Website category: sports
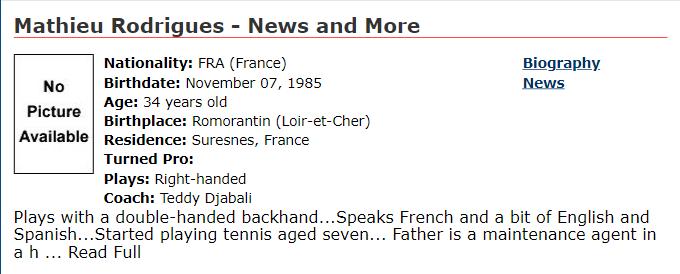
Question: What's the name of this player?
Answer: Mathieu Rodrigues

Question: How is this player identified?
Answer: Mathieu Rodrigues

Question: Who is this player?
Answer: Mathieu Rodrigues

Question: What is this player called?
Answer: Mathieu Rodrigues

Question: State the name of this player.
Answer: Mathieu Rodrigues

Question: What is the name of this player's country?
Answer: FRA

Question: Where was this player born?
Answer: FRA

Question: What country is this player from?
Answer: FRA

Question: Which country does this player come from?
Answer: FRA

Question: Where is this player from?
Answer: FRA

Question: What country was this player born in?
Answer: FRA

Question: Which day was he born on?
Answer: November 07, 1985

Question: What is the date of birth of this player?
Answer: November 07, 1985

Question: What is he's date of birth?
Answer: November 07, 1985

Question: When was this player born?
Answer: November 07, 1985

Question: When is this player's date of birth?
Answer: November 07, 1985

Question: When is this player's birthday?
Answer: November 07, 1985

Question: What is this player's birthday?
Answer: November 07, 1985

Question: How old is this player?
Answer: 34 years old

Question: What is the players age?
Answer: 34 years old

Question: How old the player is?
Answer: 34 years old

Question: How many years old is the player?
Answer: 34 years old

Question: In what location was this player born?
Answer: Romorantin (Loir-et-Cher)

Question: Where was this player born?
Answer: Romorantin (Loir-et-Cher)

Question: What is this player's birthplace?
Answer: Romorantin (Loir-et-Cher)

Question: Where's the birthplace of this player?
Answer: Romorantin (Loir-et-Cher)

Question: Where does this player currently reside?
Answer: Suresnes, France

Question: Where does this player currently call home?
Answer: Suresnes, France

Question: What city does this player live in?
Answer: Suresnes, France

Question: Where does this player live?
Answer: Suresnes, France

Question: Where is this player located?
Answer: Suresnes, France

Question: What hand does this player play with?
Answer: Right-handed

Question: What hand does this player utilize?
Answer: Right-handed

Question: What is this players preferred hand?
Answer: Right-handed

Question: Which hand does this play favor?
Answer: Right-handed

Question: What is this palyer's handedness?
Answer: Right-handed

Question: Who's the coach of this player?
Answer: Teddy Djabali

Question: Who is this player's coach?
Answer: Teddy Djabali

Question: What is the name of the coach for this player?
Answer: Teddy Djabali

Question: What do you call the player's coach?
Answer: Teddy Djabali